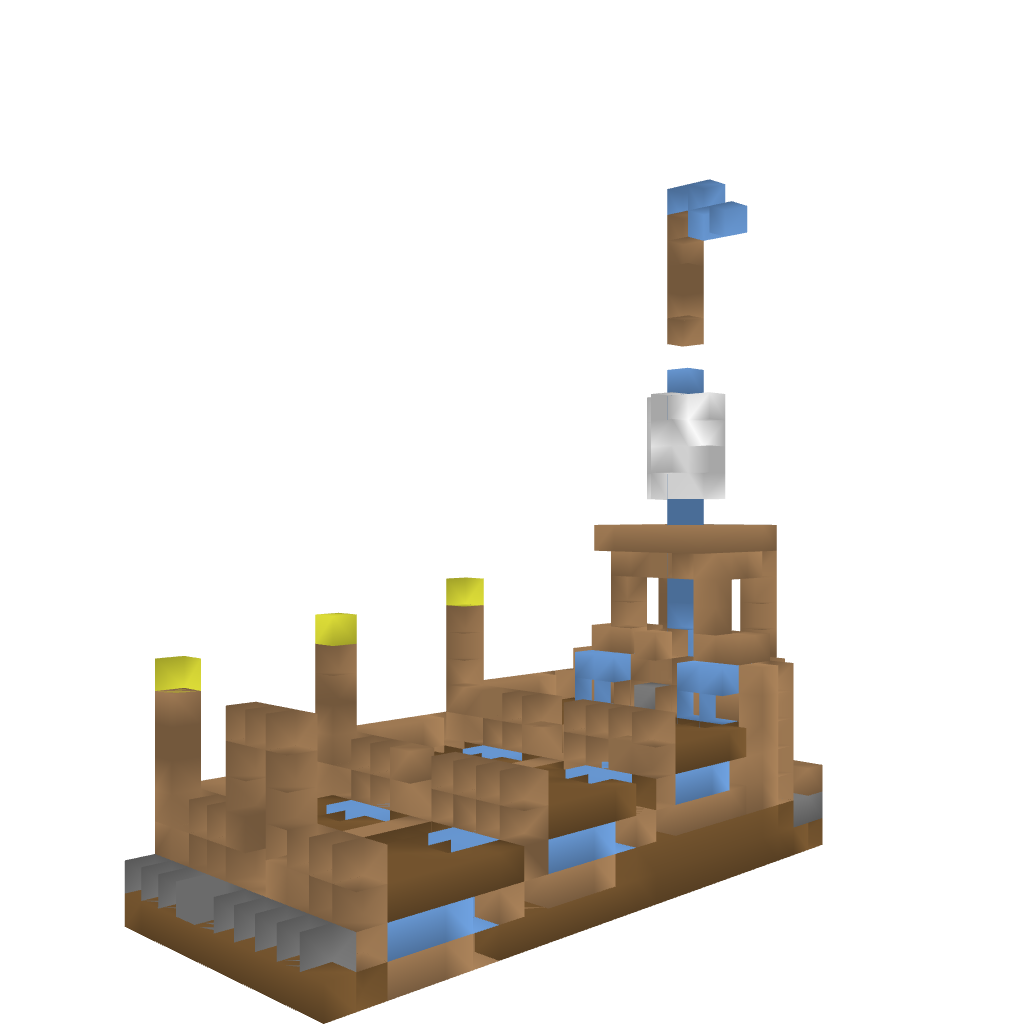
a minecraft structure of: Veg Farm bad low quality